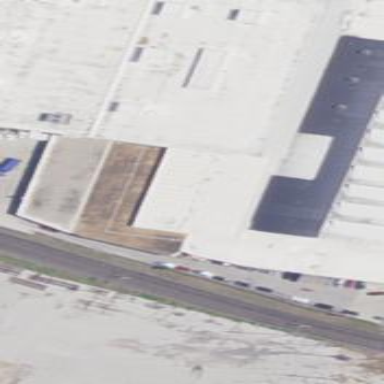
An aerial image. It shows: Industrial building.